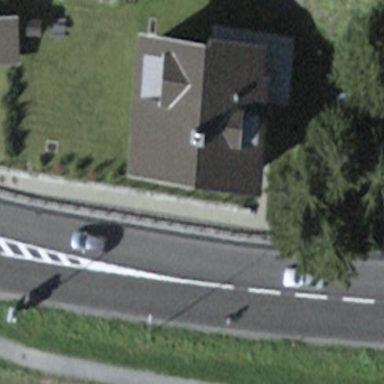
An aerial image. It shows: House with tiled roof.